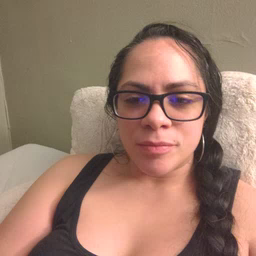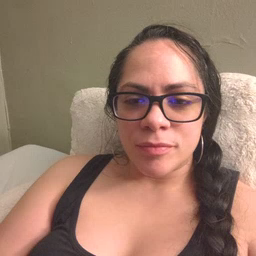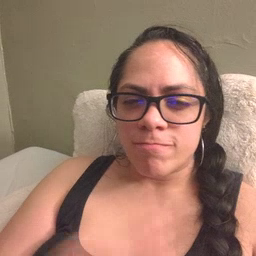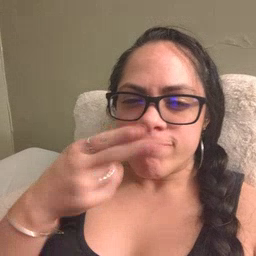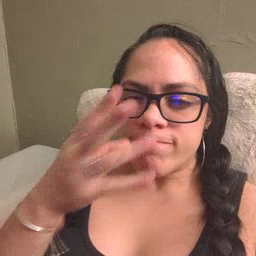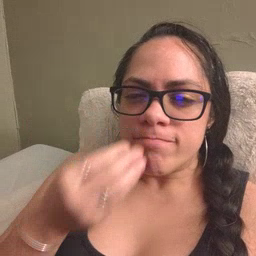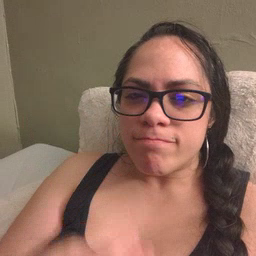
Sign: nap